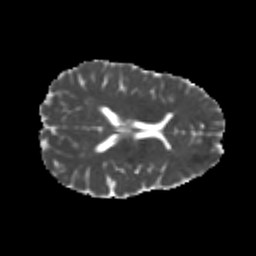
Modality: MD
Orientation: axial
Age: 23
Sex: male
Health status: healthy
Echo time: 0.074 s